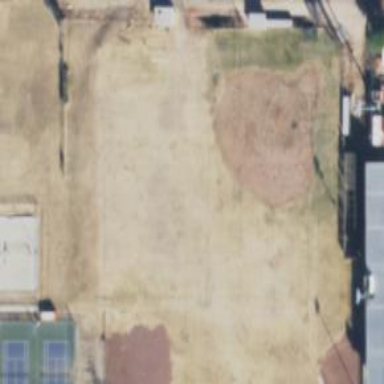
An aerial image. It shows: Baseball pitch for leisure land.